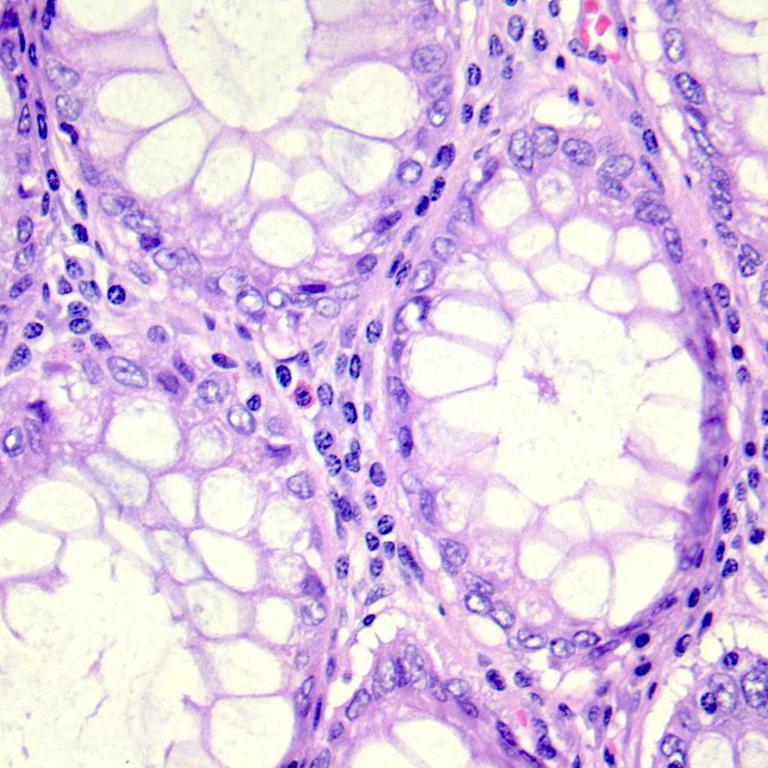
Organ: colon
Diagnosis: benign